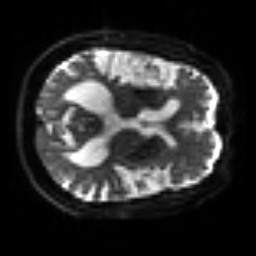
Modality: sbref
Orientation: axial
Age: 69
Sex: male
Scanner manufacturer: siemens
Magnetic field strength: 3 T
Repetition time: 3.2 s
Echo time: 0.081 s